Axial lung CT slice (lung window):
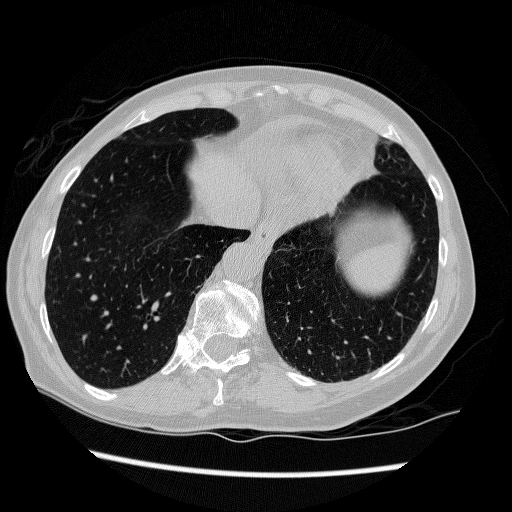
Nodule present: no